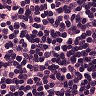
Metastatic tissue present: no